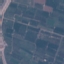
Land use / land cover class: PermanentCrop